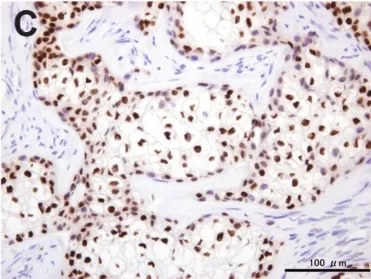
Immunohistochemical and fluorescence in situ hybridization findings.p63.
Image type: pathology (immunostaining)